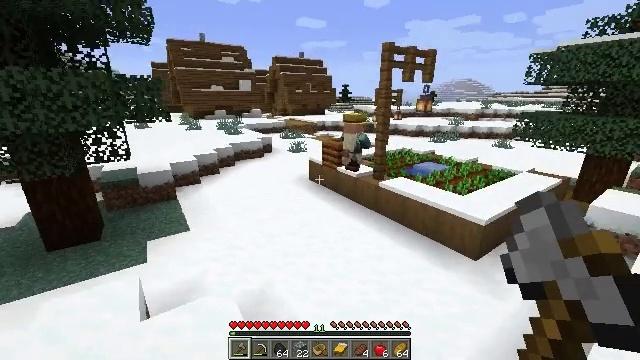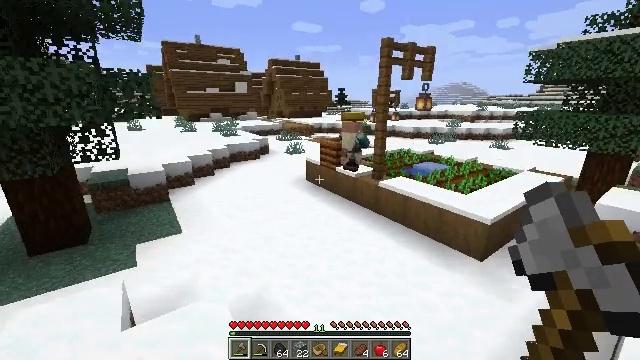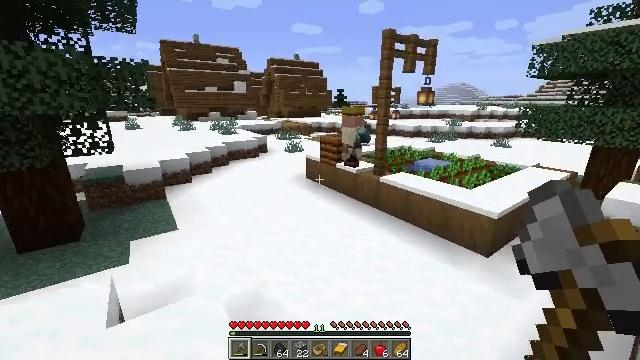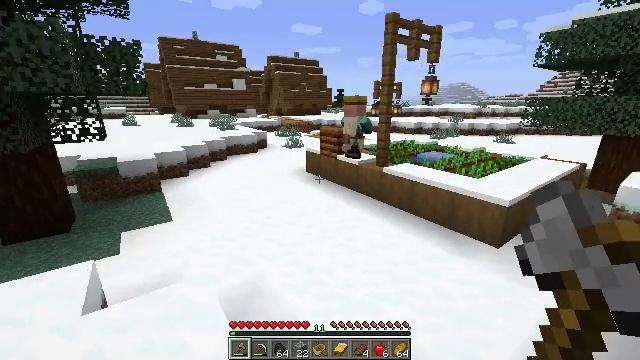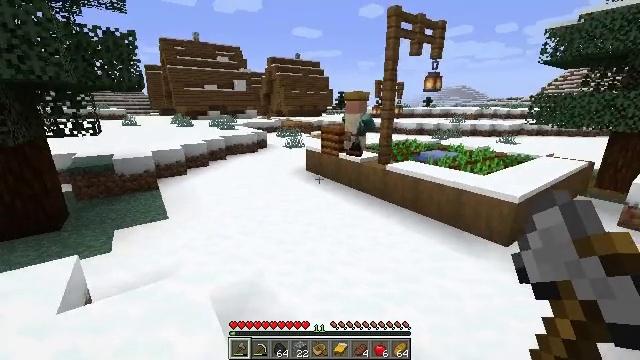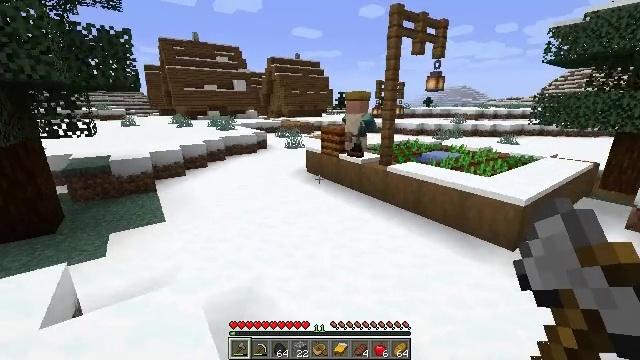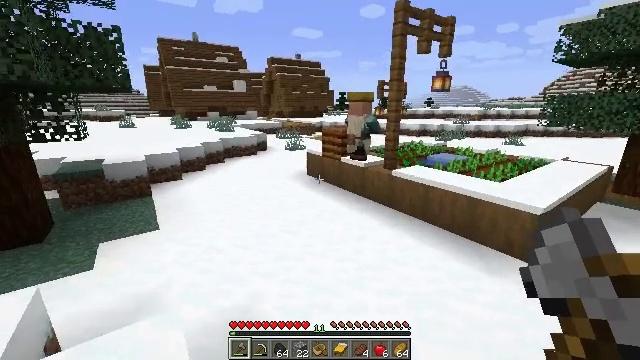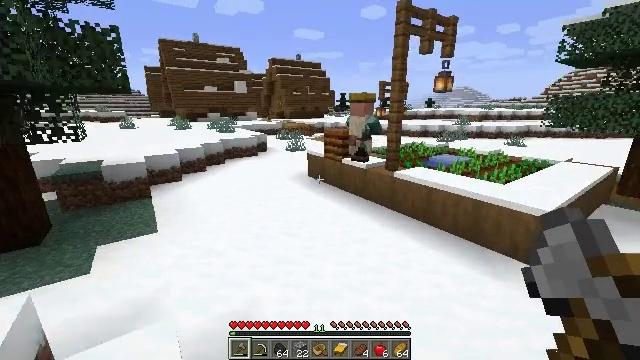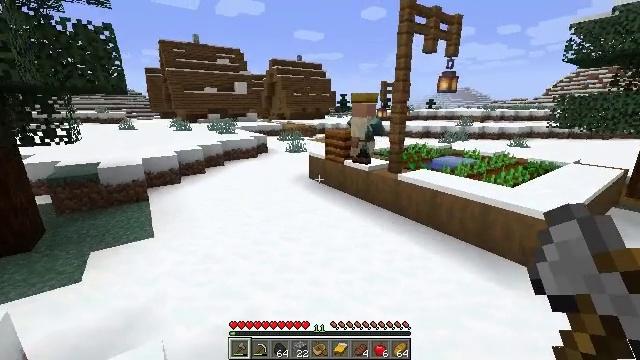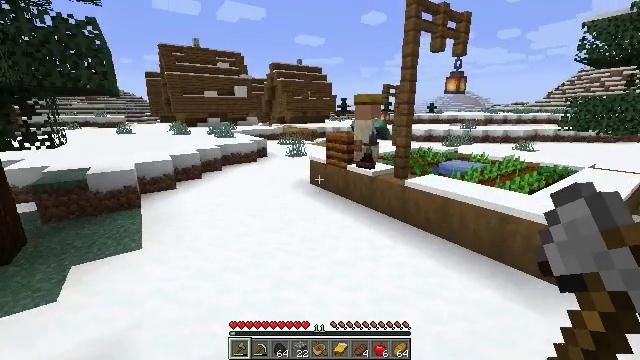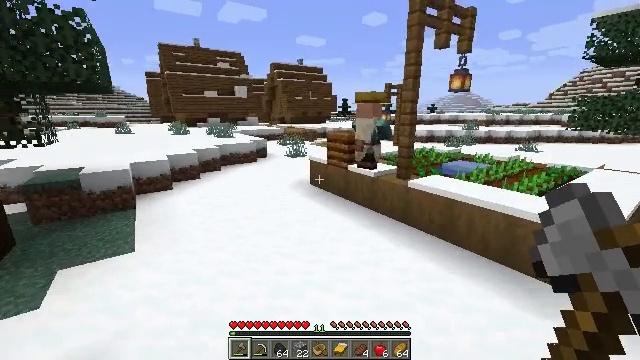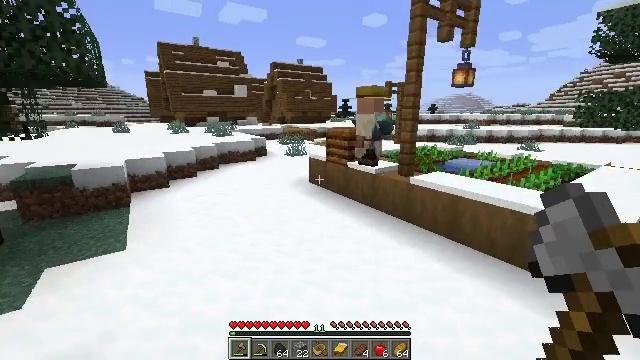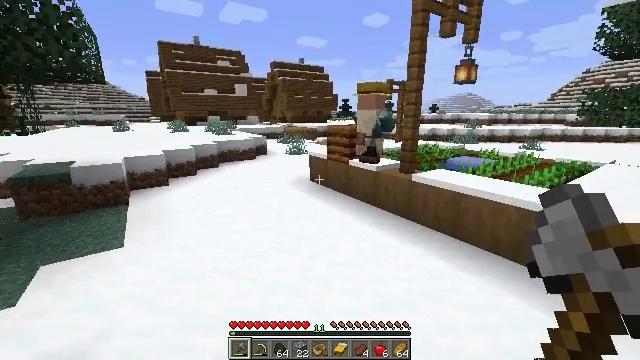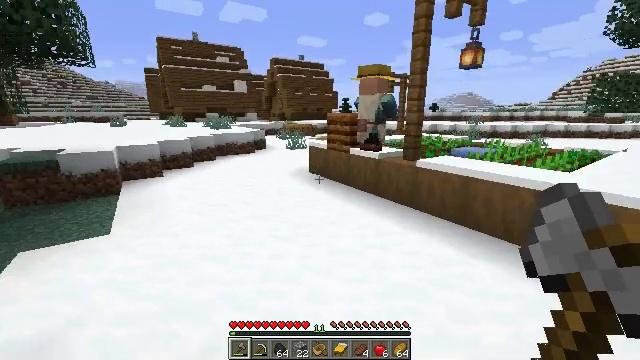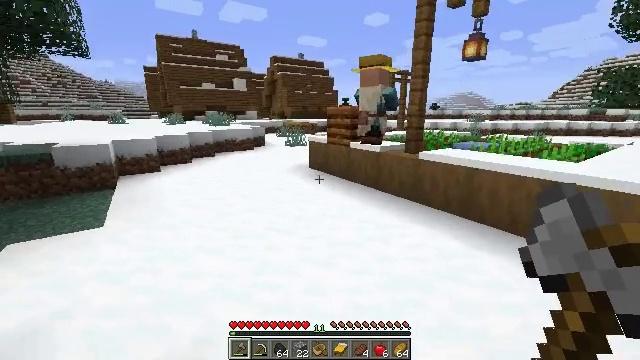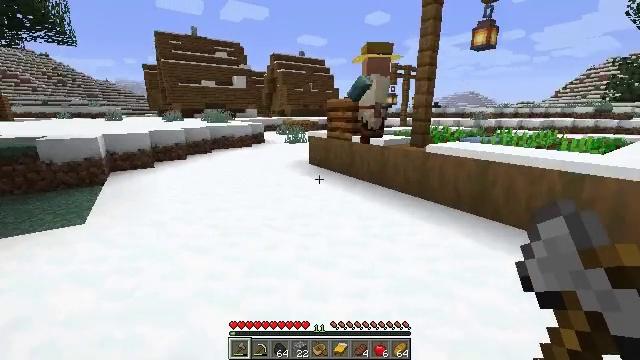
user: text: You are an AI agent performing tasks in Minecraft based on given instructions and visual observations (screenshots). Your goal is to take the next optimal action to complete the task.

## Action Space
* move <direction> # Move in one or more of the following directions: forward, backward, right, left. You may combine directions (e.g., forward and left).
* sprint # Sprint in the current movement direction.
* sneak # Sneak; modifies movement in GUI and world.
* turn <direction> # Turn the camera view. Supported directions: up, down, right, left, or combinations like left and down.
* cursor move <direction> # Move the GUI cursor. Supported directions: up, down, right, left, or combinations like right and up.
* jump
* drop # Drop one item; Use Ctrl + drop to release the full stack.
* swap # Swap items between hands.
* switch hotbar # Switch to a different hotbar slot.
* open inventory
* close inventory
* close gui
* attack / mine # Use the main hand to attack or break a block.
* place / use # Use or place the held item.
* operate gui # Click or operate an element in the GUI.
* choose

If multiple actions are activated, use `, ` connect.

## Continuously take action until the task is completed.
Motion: motion action
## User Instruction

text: Gather stripped spruce log from the tree.
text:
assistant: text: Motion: move forward
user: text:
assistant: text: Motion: move forward
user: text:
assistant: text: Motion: move forward
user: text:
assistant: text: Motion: move forward
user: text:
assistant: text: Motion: move forward
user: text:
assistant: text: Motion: move forward
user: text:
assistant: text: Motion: move forward
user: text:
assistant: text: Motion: move forward
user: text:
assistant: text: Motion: move forward
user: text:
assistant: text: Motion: move forward
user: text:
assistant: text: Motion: move forward
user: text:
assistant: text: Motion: move forward
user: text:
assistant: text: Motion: move forward
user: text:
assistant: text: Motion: move forward
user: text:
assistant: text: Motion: move forward
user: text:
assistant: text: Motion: move forward, turn left and up
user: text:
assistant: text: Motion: move forward, sprint, turn left and up
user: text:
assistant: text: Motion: move forward, sprint, turn left and up
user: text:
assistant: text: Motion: move forward, sprint, turn left and up
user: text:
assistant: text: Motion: move forward, sprint, turn left and up
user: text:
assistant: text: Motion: move forward, sprint
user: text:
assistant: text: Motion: move forward, sprint
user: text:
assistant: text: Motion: move forward, sprint
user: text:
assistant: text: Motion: move forward, sprint
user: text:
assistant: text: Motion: move forward, sprint, turn down
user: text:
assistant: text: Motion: move forward, sprint, turn down
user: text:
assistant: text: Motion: move forward, sprint, turn left and down
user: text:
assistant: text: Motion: move forward, sprint, turn left and down
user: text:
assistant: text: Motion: move forward, sprint, turn left and down
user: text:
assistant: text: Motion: move forward, sprint, turn left and down